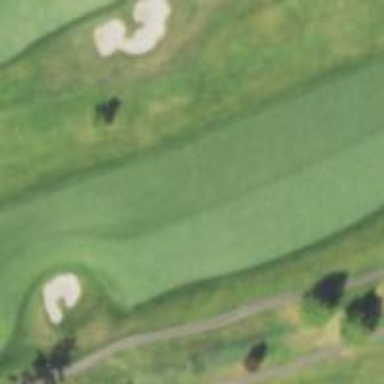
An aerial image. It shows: View of golf hole.